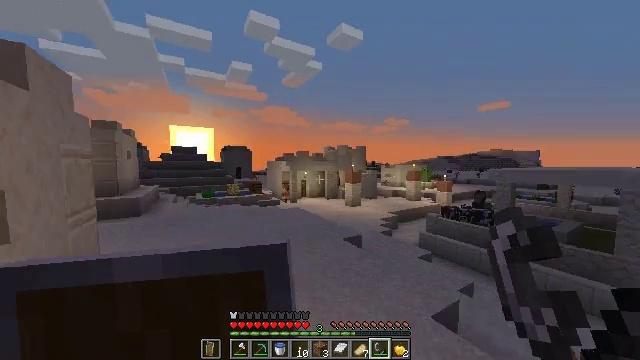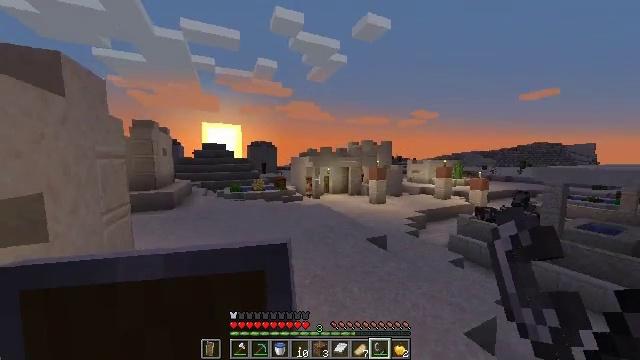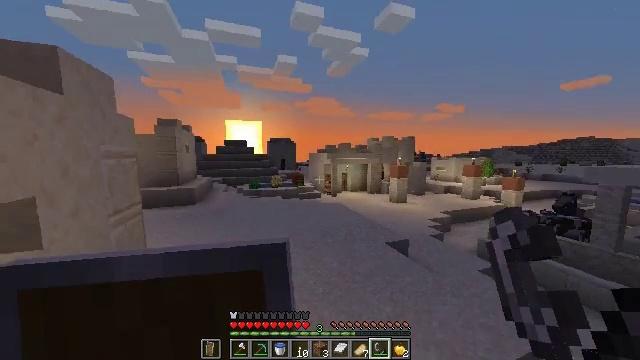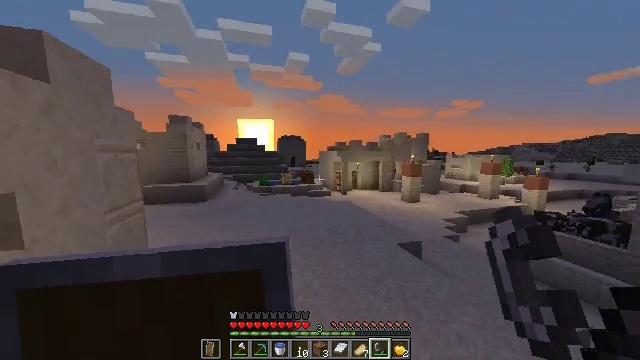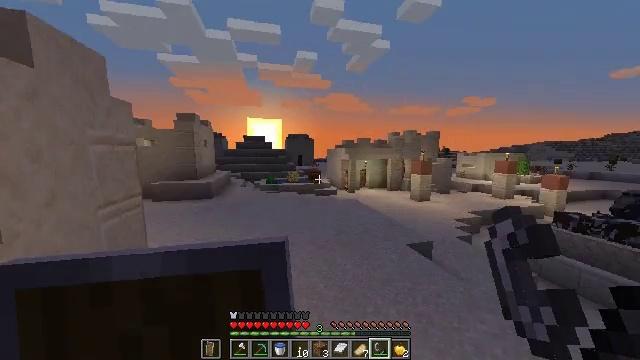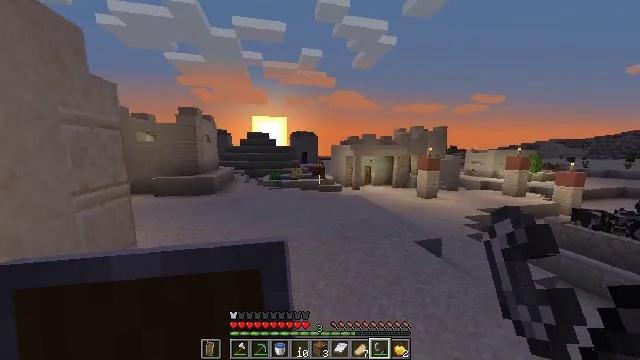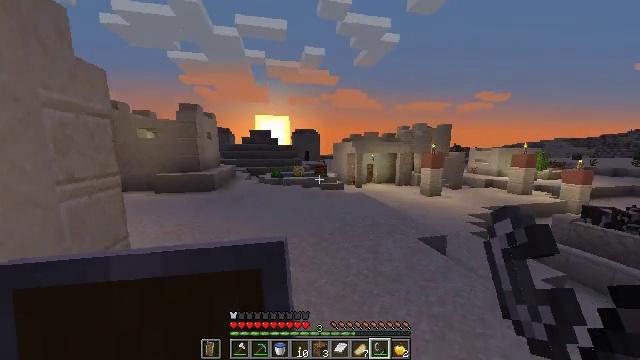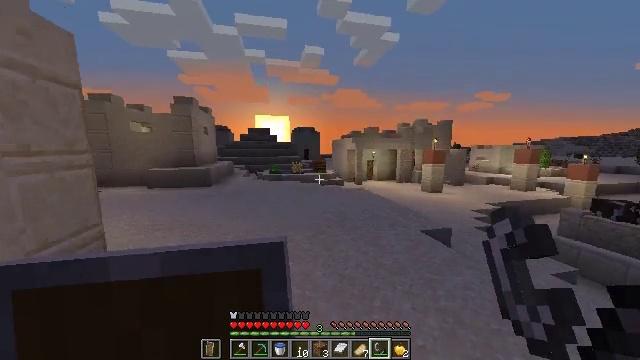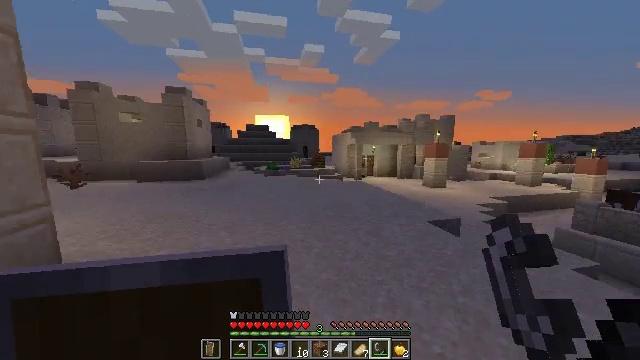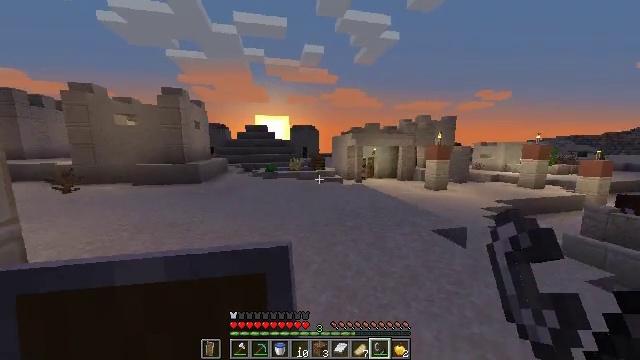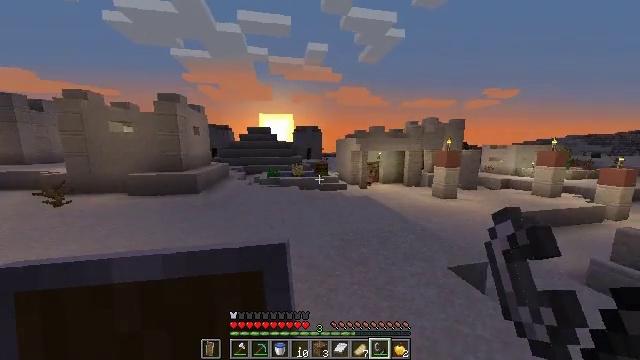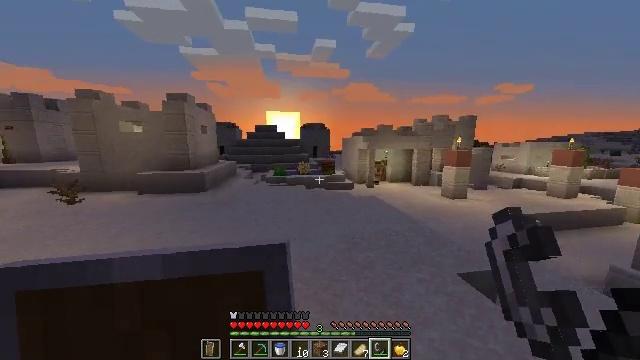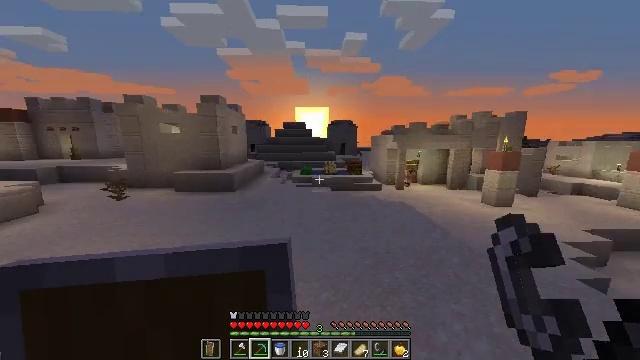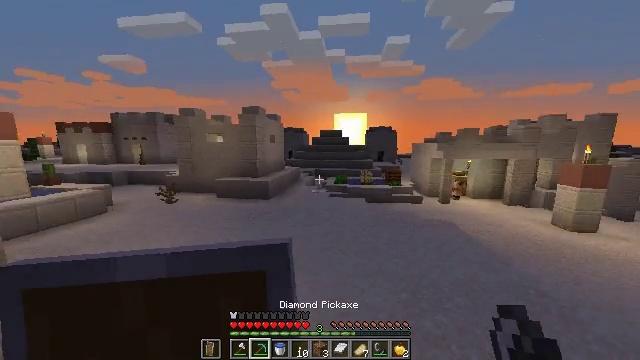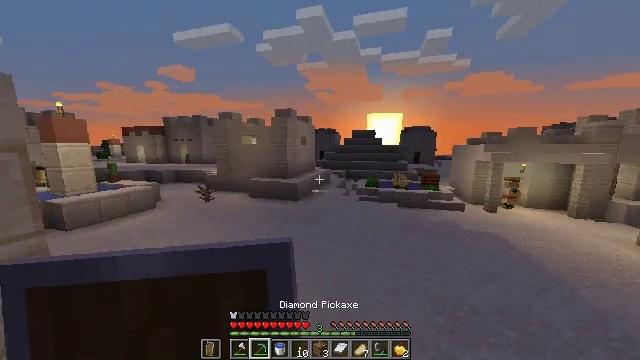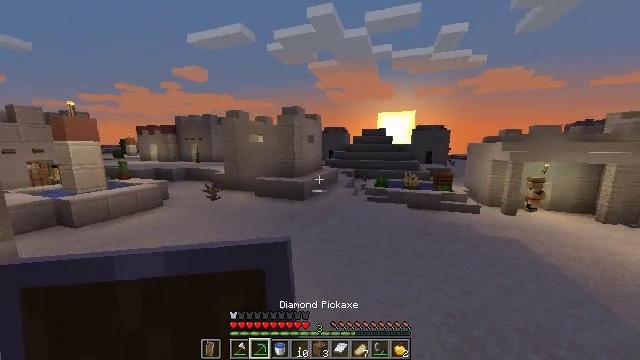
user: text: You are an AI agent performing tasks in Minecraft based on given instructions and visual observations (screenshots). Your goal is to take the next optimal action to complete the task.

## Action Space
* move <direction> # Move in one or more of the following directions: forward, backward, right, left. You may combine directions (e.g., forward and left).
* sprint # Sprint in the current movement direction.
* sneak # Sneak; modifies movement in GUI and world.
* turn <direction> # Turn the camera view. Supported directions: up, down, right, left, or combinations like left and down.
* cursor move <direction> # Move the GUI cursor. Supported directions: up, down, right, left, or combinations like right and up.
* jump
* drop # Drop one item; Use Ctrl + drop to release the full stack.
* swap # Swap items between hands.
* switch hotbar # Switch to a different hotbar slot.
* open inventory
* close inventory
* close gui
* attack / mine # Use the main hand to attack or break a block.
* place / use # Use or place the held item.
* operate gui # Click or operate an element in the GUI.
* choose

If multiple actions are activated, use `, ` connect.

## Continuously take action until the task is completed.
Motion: motion action
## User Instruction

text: Harvest the cactus plant.
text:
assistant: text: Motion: move forward, sprint, turn left and down, jump
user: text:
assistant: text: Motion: move forward, sprint, turn left and down, jump
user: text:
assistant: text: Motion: move forward, sprint, turn left, jump
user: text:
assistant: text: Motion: move forward, sprint, turn left, jump
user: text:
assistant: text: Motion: move forward, sprint, turn left, jump
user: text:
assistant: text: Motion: move forward, sprint, jump
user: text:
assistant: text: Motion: move forward, jump
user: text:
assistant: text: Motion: move forward, jump
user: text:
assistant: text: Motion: move forward, jump
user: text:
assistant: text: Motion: move forward, turn left, jump
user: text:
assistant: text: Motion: move forward, turn left, jump
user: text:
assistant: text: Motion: move forward, turn left and down, jump, switch to hotbar 2
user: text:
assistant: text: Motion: move forward, turn left and up, jump, switch to hotbar 2
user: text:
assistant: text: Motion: move forward, turn left, jump, switch to hotbar 2
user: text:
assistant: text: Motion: move forward, turn left, jump
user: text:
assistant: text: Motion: move forward, jump
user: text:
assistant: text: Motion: move forward, jump
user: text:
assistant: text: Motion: move forward, jump
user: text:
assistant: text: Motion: move forward, jump
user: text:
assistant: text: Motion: move forward, jump
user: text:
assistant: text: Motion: move forward, jump
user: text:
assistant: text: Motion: move forward, jump
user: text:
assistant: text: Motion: move forward, jump
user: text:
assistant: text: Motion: move forward, jump
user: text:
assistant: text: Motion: move forward, turn left, jump
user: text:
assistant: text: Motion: move forward, turn left, jump
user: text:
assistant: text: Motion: move forward, turn left and up, jump
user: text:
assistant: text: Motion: move forward, turn left and up, jump, switch to hotbar 1
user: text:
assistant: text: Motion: move forward, turn left, jump, switch to hotbar 1
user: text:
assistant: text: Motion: move forward, turn left, jump